Question: First of all let me show you a picture of what I have so far:

Here is the code for the picture:
'''
ggplot(ini_for_ann_def,aes(x=ini_for,y=ann_def)) +
geom_point(alpha = 0.05) +
scale_x_continuous("Cover") +
scale_y_continuous("Percentage Change") +
theme(panel.background = element_blank())
'''
For my data the values (named in the cover in the picture) on the x-axis range from 0.00 to 1.00 (the data are continuous). Ggplot automatically decides to start to order/arrange the values on the x-axis in an ascending order, going from 0.00 to 1.00. However, I would like ggplot2 to reverse that order, plotting from 1.00 to 0.00 (descending order). Is that possible in ggplot2?
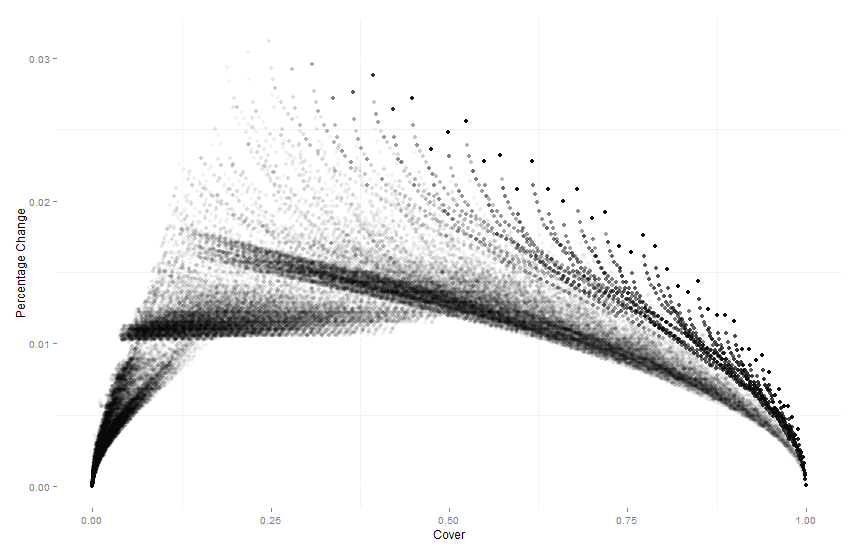
Answer: You can use 'scale_x_reverse()' to plot data on x in descending order.
'''
ggplot(mtcars,aes(mpg,disp))+geom_point()+
scale_x_reverse()
'''